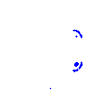
Particle: kaon